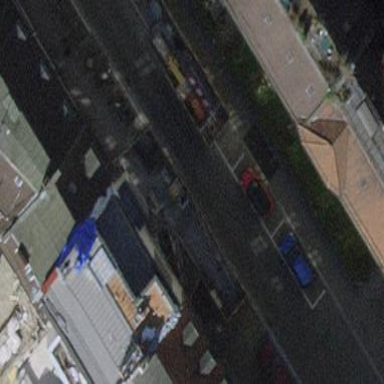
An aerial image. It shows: Parking lane.